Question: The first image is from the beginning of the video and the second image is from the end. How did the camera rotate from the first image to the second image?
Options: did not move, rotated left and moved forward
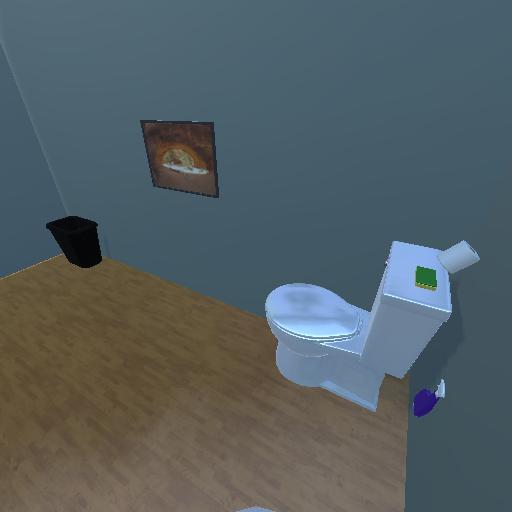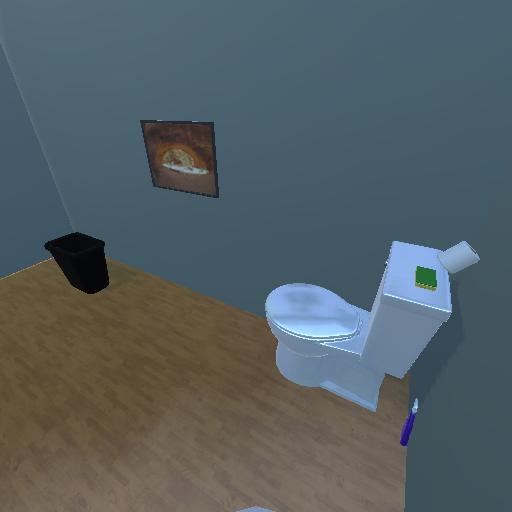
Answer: did not move